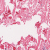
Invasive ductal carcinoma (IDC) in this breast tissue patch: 0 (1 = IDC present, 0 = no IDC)